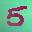
Label: 5